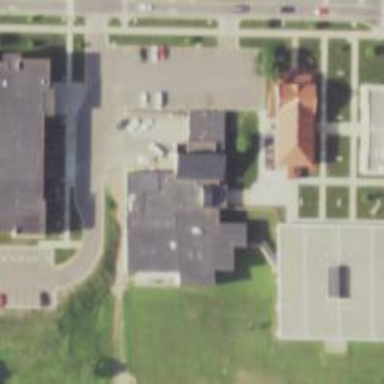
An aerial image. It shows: Police building.